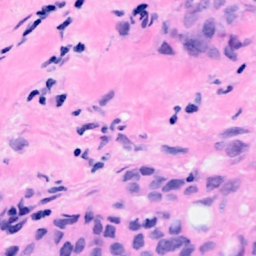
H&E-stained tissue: Breast